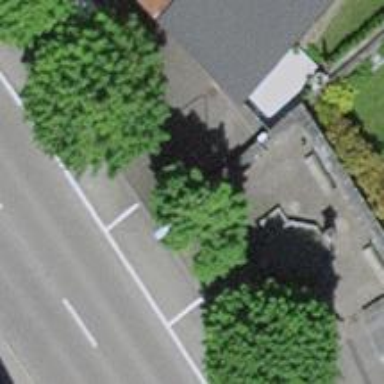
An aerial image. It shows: Retaining wall.